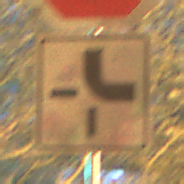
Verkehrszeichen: VerlaufVorfahrtsstrasse4
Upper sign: Stop
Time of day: Night
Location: Outdoor (Urban)
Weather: PartlyCloudy
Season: NotSpecified
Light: Artificial